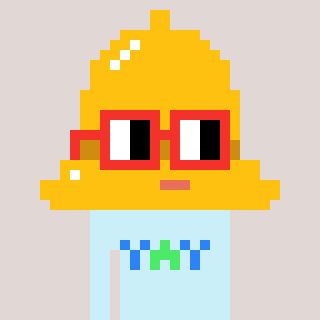
a pixel art character with square red glasses, a bell-shaped head and a cold-colored body on a warm background